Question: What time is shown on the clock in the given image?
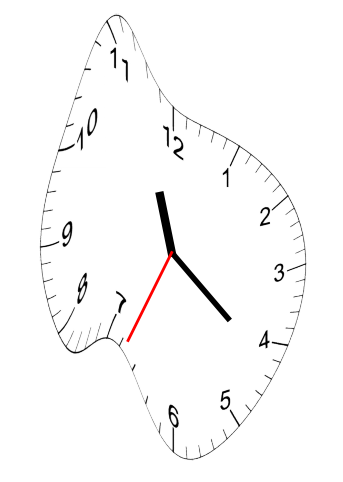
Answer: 11:21:34